Question: I'm stuck in place. I cannot come up with the algorithm and will fill up the square matrix as below:

> "Gets a natural number n from the user n not more than 20. Fills in a square table as below. The numbers below the main diagonal (a21; a31; a32, etc.) are given by the user."
'''
#include <stdio.h>
int main() {
int tab[20][20] = { {0},{0} };
int size = 0;
printf("Enter the natural number n not more than 20: ");
while (scanf_s("%d", &size) != 1 || size < 0 || size >20 || getchar() != '
')
{
while (getchar() != '
');
printf("Error. Correct!");
}
for (int x = 0; x < size; x++)
{
for (int y = 0; y < size; y++)
{
if (y==x)
{
tab[x][y]=1; // what's next?
}
}
}
for (int x = 0; x < size; x++)
{
for (int y = 0; y < size; y++)
{
printf("%d ",tab[x][y]);
}
printf("
");
}
return 0;
}
'''
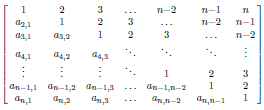
Answer: This is what you want.
You do not need to use if statement.
'''
#include <stdio.h>
int main()
{
int tab[20][20]={ {0},{0} };
int size = 6,n=0;
for (int x = 0; x < size; x++)
{
n=0;
for (int y = x; y < size; y++)
{
n++;
tab[x][y]=n; //fill the upper part of the matrix including diagonal
}
}
for (int x = 1; x < size; x++)
{
for (int y = 0; y < x; y++)
{
tab[x][y]=8; //fill the lower part of the matrix
//or ask for user input
}
}
for (int x = 0; x < size; x++)
{
for (int y = 0; y < size; y++)
{
printf("%d ",tab[x][y]);
}
printf("
");
}
return 0;
}
'''